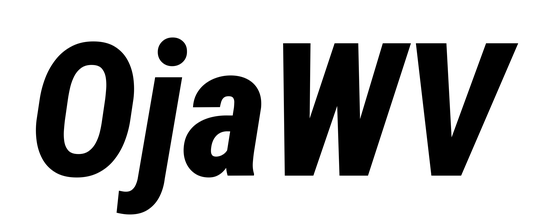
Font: Roboto-Italic_Condensed_ExtraBold_Italic